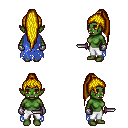
a pixel art fantasy rpg character, female body template, orc, green skin, blue tattered cape, white pants, blonde extra-long topknot hairstyle, metal gloves, dagger, four views (front, back, left, right), 2x2 character sprite sheet, small pixel art, hard edges, no anti-aliasing